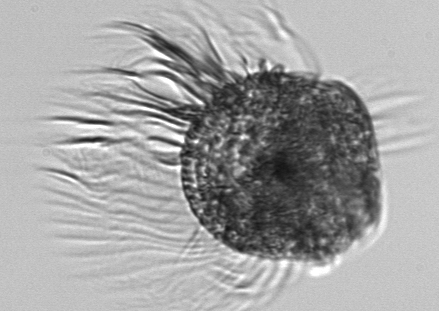
Label: Pelagostrobilidium